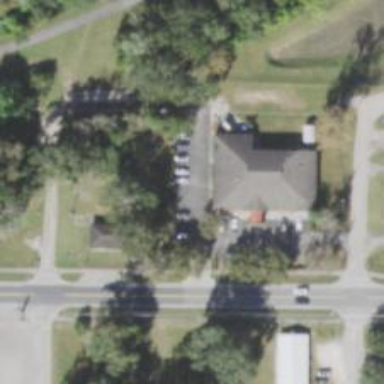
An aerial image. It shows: Healthcare clinic is depicted in the image.